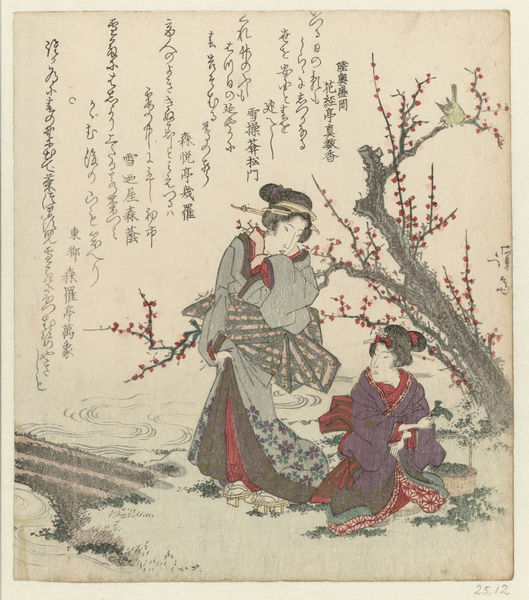
Titel: Woman gathering the seven herbs.
Künstler: Keisai Eisen
Standort: Amsterdam
Institution: Rijksmuseum
Schlagwörter: femmes, lac, arbre, fleuve, robe, eau, chine, japon, rivière, estampe, japonais, r, variété, confucius, hokusai